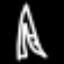
Label: The Eiffel Tower